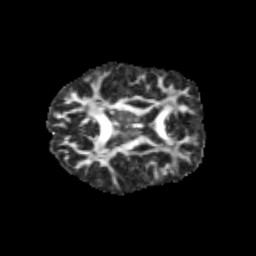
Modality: FA
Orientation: axial
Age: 11
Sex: male
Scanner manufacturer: siemens
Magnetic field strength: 3 T
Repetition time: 3.8 s
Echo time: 0.07 s